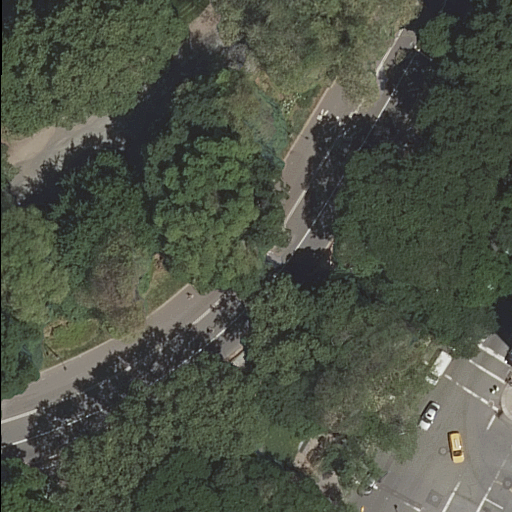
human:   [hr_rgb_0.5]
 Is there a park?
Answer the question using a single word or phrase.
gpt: yes

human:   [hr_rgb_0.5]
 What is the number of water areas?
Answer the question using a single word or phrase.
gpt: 1

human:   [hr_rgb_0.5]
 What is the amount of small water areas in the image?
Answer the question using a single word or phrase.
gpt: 1

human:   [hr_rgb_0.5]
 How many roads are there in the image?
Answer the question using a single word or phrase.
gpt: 11

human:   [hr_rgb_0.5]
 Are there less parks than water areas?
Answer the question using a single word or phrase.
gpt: no

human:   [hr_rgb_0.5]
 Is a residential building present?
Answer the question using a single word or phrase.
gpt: no

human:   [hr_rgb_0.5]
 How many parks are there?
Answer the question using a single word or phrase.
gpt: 1

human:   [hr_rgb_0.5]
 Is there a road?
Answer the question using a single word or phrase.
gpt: yes

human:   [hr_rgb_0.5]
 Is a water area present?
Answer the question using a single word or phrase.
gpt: yes

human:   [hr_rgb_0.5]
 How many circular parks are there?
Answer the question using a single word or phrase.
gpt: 0

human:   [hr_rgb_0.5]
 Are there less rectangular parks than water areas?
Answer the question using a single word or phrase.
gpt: no

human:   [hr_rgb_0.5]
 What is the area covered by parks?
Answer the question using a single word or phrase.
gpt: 10410m2

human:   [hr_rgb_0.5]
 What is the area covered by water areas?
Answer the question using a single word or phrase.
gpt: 1m2

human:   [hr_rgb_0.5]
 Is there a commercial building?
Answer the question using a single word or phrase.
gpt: no

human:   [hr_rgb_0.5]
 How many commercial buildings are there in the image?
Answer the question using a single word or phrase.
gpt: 0

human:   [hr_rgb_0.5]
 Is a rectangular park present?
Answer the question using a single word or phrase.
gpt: yes

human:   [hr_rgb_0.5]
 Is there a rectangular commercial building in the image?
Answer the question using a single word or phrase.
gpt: no

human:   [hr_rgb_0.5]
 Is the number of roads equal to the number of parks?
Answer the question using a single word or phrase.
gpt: no

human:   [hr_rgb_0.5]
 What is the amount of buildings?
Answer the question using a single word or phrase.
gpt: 0

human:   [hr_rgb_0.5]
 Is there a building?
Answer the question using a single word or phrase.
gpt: no

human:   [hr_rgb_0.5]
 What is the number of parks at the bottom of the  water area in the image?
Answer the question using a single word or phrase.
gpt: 0

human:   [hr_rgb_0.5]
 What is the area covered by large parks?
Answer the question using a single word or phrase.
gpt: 10410m2

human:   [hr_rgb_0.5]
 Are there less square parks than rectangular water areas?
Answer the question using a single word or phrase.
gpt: yes

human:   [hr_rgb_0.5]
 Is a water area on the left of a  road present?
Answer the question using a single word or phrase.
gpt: yes

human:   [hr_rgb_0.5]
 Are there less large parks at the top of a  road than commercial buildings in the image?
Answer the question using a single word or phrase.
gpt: no

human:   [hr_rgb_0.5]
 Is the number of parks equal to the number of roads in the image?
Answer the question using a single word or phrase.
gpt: no

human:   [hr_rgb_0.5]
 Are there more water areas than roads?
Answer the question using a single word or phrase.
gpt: no

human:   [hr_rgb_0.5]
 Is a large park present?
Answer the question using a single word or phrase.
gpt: yes

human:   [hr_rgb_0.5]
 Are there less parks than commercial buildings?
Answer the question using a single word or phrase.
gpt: no

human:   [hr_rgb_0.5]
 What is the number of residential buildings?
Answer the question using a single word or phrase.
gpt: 0

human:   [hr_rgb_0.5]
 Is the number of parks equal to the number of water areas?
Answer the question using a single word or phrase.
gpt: yes

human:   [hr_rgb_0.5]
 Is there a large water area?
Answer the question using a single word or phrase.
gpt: no

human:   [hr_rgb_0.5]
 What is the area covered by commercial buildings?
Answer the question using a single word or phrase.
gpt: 0m2

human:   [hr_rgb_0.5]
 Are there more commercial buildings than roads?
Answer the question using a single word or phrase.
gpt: no

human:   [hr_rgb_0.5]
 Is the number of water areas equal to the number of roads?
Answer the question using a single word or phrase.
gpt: no

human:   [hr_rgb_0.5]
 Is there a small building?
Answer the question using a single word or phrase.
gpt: no

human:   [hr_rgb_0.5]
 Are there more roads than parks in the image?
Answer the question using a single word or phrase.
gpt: yes

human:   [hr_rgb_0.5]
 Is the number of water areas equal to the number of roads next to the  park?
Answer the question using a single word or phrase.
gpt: no

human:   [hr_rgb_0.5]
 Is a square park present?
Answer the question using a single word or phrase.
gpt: no

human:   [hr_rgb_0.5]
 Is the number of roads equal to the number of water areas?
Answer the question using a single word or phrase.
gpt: no

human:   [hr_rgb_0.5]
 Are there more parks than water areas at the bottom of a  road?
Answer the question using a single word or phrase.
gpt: yes

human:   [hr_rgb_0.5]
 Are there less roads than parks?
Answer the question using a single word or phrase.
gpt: no

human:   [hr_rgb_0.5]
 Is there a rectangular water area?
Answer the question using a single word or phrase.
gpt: yes

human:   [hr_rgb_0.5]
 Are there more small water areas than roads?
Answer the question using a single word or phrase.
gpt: no

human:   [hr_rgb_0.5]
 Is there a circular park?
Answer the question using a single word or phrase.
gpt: no

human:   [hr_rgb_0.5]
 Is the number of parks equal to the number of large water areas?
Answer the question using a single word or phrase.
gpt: no

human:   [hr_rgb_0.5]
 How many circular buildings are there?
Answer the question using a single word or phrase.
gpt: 0

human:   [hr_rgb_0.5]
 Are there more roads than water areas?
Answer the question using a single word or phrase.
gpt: yes

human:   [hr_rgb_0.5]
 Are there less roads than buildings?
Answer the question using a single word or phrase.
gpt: no

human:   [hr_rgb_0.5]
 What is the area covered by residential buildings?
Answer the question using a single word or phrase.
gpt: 0m2

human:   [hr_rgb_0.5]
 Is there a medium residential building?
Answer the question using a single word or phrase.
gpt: no

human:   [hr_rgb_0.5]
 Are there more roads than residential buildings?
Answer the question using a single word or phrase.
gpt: yes

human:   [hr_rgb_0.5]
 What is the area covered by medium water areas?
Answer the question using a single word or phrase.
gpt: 0m2

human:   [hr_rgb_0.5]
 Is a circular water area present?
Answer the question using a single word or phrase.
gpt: no

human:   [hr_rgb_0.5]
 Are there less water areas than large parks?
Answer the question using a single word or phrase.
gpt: no

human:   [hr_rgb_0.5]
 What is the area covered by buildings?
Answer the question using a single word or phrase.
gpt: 0m2

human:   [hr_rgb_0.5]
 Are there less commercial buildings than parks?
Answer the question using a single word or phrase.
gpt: yes

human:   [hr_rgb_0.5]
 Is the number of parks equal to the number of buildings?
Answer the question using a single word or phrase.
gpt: no

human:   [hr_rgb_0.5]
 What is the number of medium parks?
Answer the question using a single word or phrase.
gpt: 0

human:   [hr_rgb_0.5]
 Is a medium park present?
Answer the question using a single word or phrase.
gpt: no

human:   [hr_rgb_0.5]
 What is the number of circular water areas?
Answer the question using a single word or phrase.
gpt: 0

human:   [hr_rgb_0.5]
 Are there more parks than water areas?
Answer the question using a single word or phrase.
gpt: no

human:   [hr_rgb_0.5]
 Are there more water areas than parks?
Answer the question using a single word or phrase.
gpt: no

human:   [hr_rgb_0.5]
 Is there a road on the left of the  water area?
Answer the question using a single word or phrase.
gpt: no